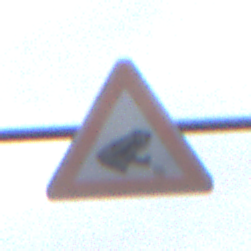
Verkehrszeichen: AmphibienwanderungLinks
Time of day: MorningAfternoon
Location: Outdoor (Urban)
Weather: Overcast
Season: NotSpecified
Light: Natural